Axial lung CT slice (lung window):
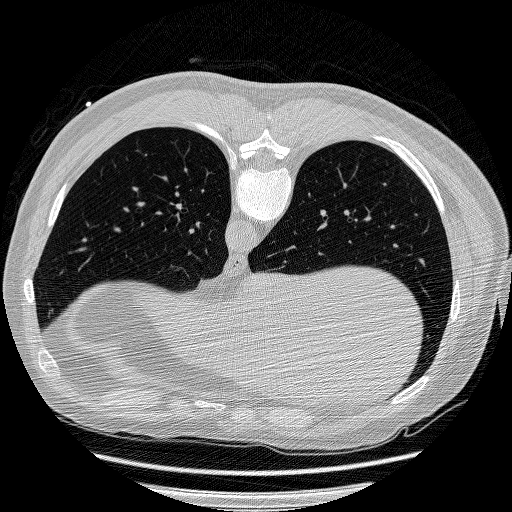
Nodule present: no